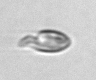
Label: Katodinium_or_Torodinium